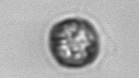
Label: Thalassiosira